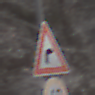
Verkehrszeichen: KurveRechts
Zusatzzeichen unten: Geschwindigkeit60
Umgebung: Outdoor, Nature
Tageszeit: MorningAfternoon
Wetter: PartlyCloudy
Licht: Natural
Jahreszeit: Winter
Kontrast: HighContrast